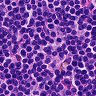
Metastatic tissue present: no